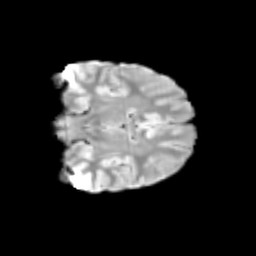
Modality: T2w
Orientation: coronal
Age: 9
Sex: male
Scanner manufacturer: siemens
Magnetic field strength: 3 T
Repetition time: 3.8 s
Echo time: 0.07 s